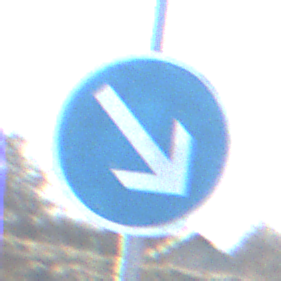
Verkehrszeichen: VorgeschriebeneVorbeifahrtRechts
Umgebung: Outdoor, Nature
Tageszeit: MorningAfternoon
Wetter: PartlyCloudy
Licht: Natural
Jahreszeit: NotSpecified
Kontrast: HighContrast